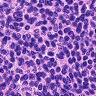
Metastatic tissue present: no